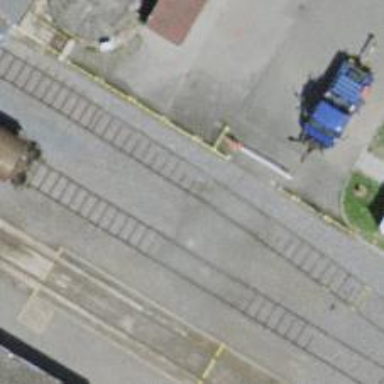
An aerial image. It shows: Single-track spur railway line.